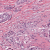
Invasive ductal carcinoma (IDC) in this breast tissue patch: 1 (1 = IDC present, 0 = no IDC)